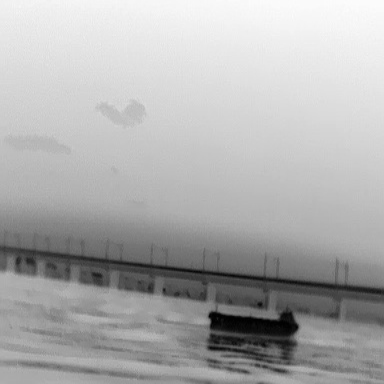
There is a liner in the infrared image.